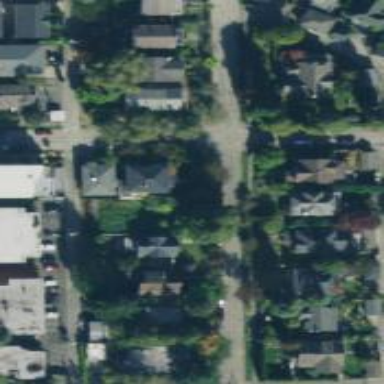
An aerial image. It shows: Residential road with separate sidewalk.